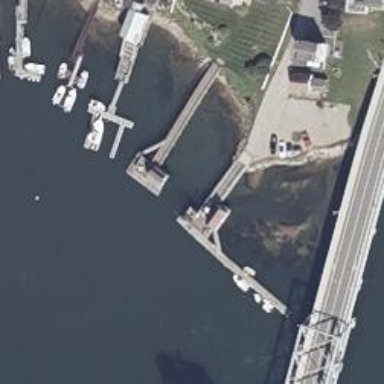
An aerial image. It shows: Man-made pier.